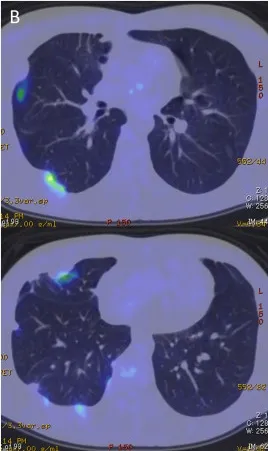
FDG PET/CT scan. B: Marked improvements with decreased positive signals after 6 months of antituberculous chemotherapy.
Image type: radiology (pet)